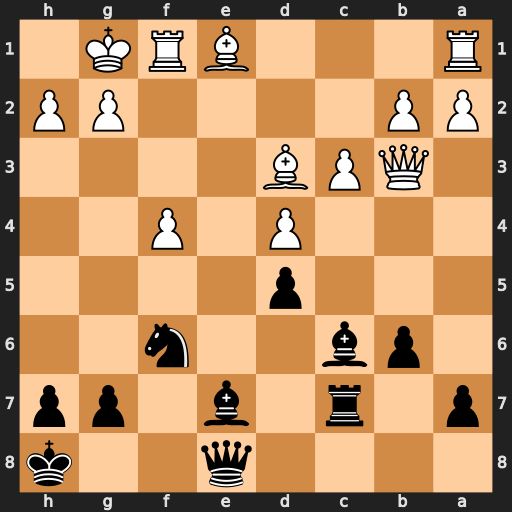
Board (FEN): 4q2k/p1r1b1pp/1pb2n2/3p4/3P1P2/1QPB4/PP4PP/R3BRK1
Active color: b
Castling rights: -
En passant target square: -
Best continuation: Ba4 Qxa4 Qxa4